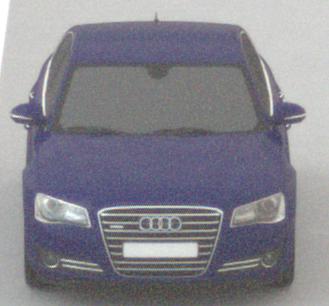
Make: Audi
Model: A8 D4
Model produced from: 2009
Model produced until: 2017
Doors: 4
Color: blue
Road condition: dry road
Daytime: night
Contrast: low contrast